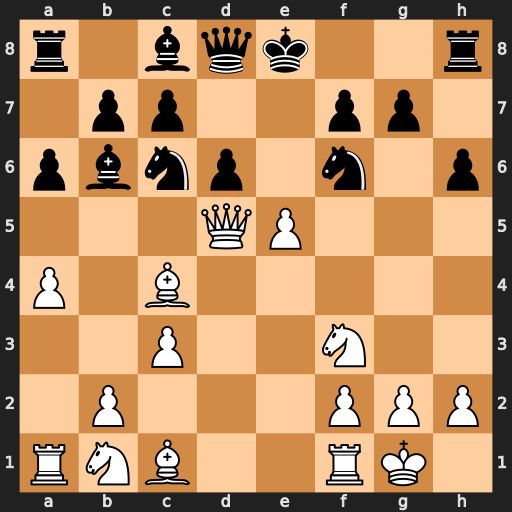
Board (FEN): r1bqk2r/1pp2pp1/pbnp1n1p/3QP3/P1B5/2P2N2/1P3PPP/RNB2RK1
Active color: w
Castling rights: kq
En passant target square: -
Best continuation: Qxf7#